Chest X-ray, AP view. Patient: 58 years old, sex M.
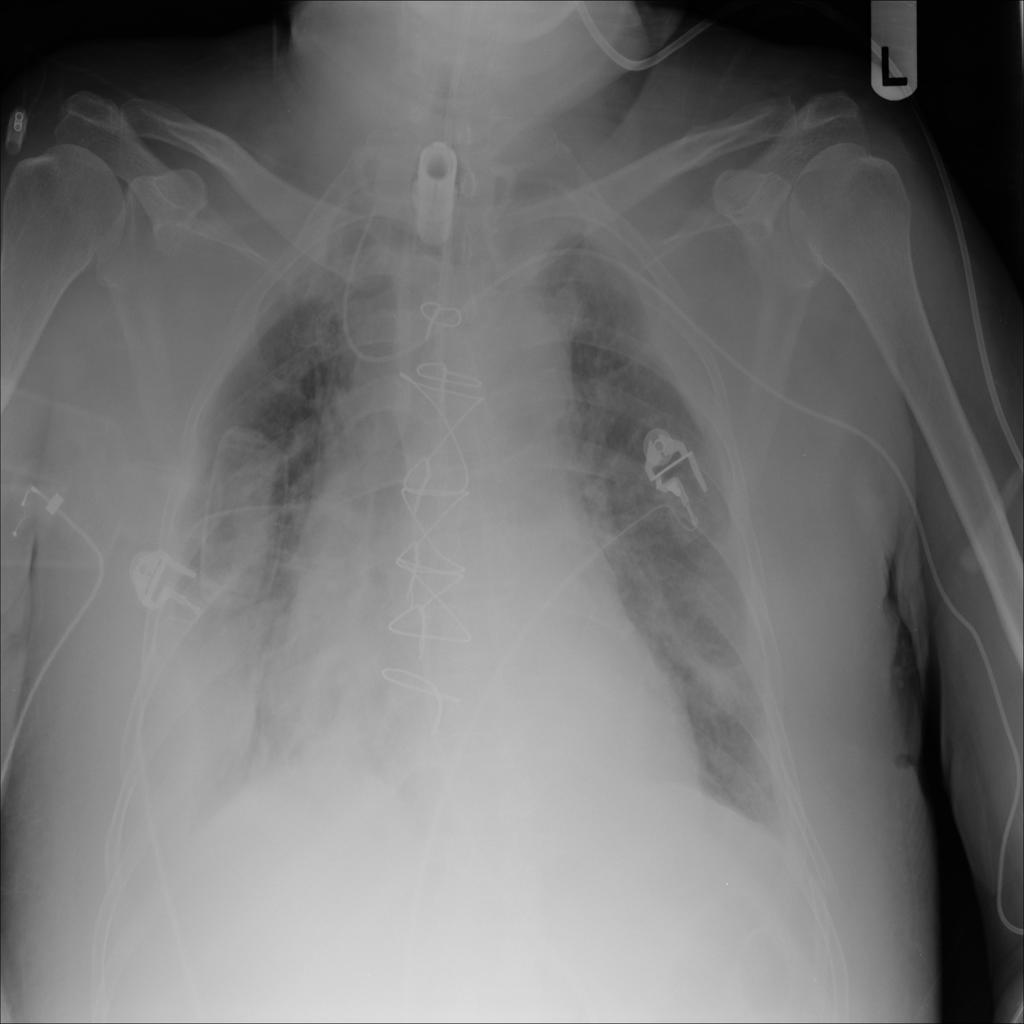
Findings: Infiltration, Nodule